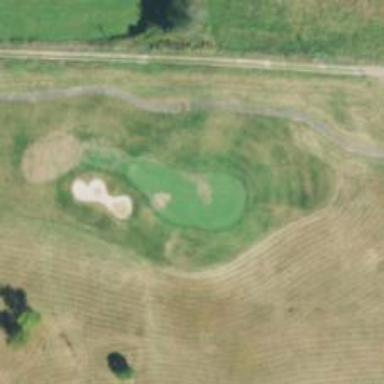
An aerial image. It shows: Golf hole.